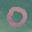
Label: 0